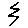
Label: zigzag